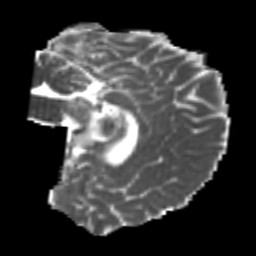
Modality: MD
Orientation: sagittal
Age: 24
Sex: male
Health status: healthy
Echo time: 0.074 s